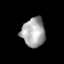
Tissue: lung
Cell type: T cells
Senescence score: 0.1941
Nuclear area (px): 668
Mean DAPI intensity: 166.575